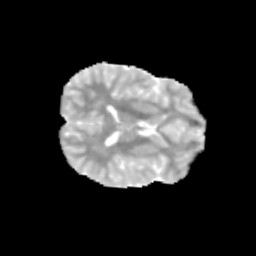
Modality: MD
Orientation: axial
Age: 13
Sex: male
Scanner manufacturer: siemens
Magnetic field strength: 3 T
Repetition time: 3.8 s
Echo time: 0.07 s